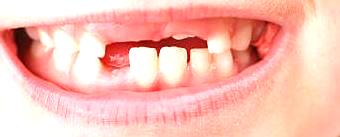
Condition: hypodontia